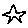
Label: star